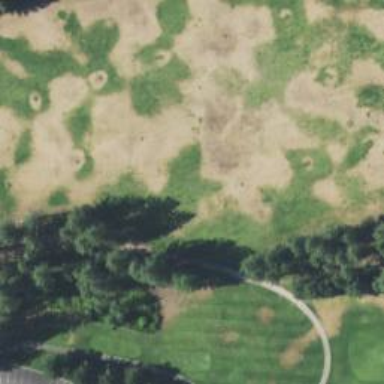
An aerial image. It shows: Grassy area designated for driving range golf.